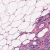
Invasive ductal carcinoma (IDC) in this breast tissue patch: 1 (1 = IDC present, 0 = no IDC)